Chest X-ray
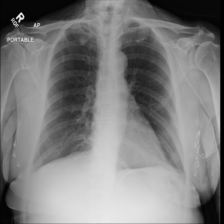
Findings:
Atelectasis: negative
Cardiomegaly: negative
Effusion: negative
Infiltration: negative
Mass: negative
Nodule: negative
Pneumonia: negative
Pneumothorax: negative
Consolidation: negative
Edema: negative
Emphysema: negative
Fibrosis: negative
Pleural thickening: positive
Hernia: negative